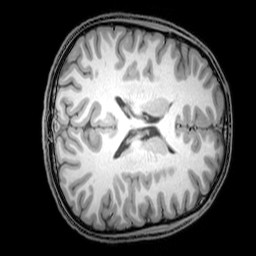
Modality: T1w
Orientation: axial
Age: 20
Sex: male
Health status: healthy
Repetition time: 0.081 s
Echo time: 0.037 s